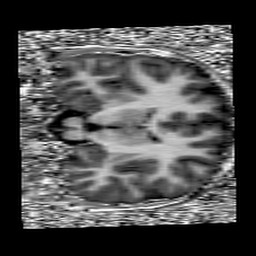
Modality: UNIT1
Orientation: coronal
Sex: male
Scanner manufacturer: siemens
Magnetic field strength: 3 T
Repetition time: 5 s
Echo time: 0.00368 s